Question:
This is a related question to <URL> but with EXISTS instead of IN
'''
SELECT distinct Patient.patientid
FROM Patient P
JOIN patientICD pICD
ON P.patientid = pICD.patientid
AND P.admissiondate = pICD.admissiondate
AND P.dischargedate = pICD.dischargedate
JOIN tblICD
ON pICD.primarycode = tblICD.ICD_ID
WHERE tblICD.descrip LIKE N'%diabetes%'
AND patient.patientID not in (
SELECT distinct Patient.patientid
FROM Patient P
JOIN patientICD pICD
ON P.patientid = pICD.patientid
AND P.admissiondate = pICD.admissiondate
AND P.dischargedate = pICD.dischargedate
JOIN tblICD ON pICD.primarycode = tblICD.ICD_ID
WHERE tblICD.icd_id =N'25000'
)
'''
This query works fine, but when I try to add another field to the select expressions I have to use 'WHERE EXISTS' and the following query returns 0 results, while the above query returns 130. I'm trying to add the tblicd.icd_id field to the result set from the first query and I'm doing something wrong.
'''
SELECT DISTINCT Patient.patientid, tblicd.icd_id
FROM Patient
INNER JOIN patientICD
ON Patient.patientid = patientICD.patientid
AND Patient.admissiondate = patientICD.admissiondate
AND Patient.dischargedate = patientICD.dischargedate
INNER JOIN tblICD
ON patientICD.primarycode = tblICD.ICD_ID
WHERE tblICD.descrip LIKE N'%TextOfNote%'
and not exists (
SELECT DISTINCT Patient.patientid, tblicd.icd_id
FROM Patient
INNER JOIN patientICD
ON Patient.patientid = patientICD.patientid
AND Patient.admissiondate = patientICD.admissiondate
AND Patient.dischargedate = patientICD.dischargedate
INNER JOIN tblICD
ON patientICD.primarycode = tblICD.ICD_ID
WHERE tblICD.icd_id = N'25000'
)
'''
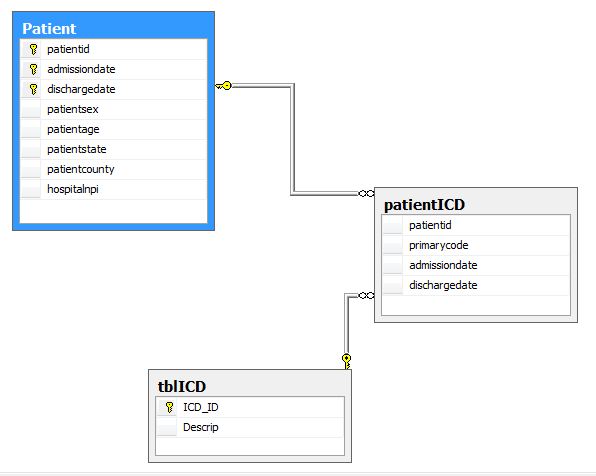
Answer: I haven't run this against your schema, but give this a try
'''
SELECT DISTINCT Patient.patientid, tblicd.icd_id
FROM Patient
INNER JOIN patientICD
ON Patient.patientid = patientICD.patientid
AND Patient.admissiondate = patientICD.admissiondate
AND Patient.dischargedate = patientICD.dischargedate
INNER JOIN tblICD
ON patientICD.primarycode = tblICD.ICD_ID
WHERE tblICD.descrip LIKE N'%TextOfNote%'
AND tblICD.icd_id <> N'25000'
'''